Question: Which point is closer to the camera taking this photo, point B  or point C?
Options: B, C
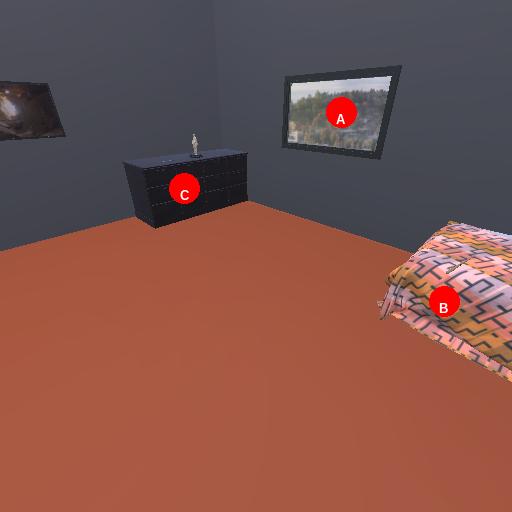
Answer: B